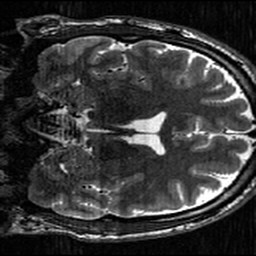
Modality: T2w
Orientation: coronal
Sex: male